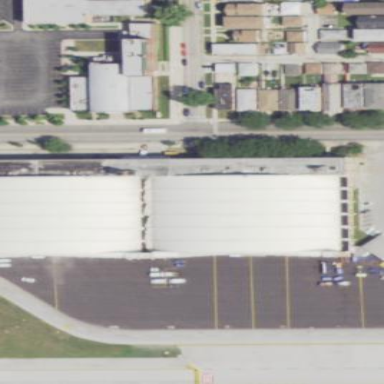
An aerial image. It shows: Hangar.